Question: I have made a simple example with in C#.
This is the code for the AssemblyA.dll:
'''
using System;
using System.Runtime.CompilerServices;
[assembly:InternalsVisibleToAttribute("AssemblyB")]
internal class Claseinternal
{
internal void MetodoUno()
{
Console.WriteLine("MetodoUno");
}
private void MetodoDos()
{
Console.WriteLine("MetodoDos");
}
}
public class ClasePublica
{
private void MetodoTres()
{
Console.WriteLine("MetodoTres");
}
internal void MetodoCuatro()
{
Console.WriteLine("MetodoCuatro");
}
private void MetodoCinco()
{
Console.WriteLine("MetodoCinco");
}
}
'''
I compile it:
'''
csc /target:library AssemblyA.cs
'''
By other hand, this is the AssemblyB.dll:
'''
using System;
public class ClaseFriend
{
public void MetodoPrueba()
{
ClasePublica cp = new ClasePublica();
Claseinternal ci = new Claseinternal();
ci.MetodoUno();
ci.MetodoDos();
cp.MetodoTres();
cp.MetodoCuatro();
cp.MetodoCinco();
}
}
'''
Compiling:
'''
csc /target:library /reference:AssemblyA.dll AssemblyB.cs
'''
And it generates the following error:

What is wrong my code example in C#, or with the compiler parameters?
Thanks in advance!
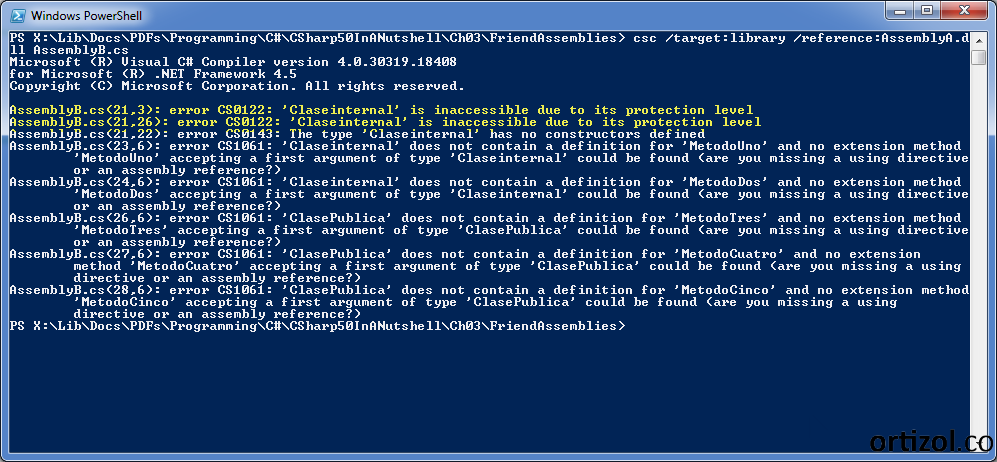
Answer: I think this is a difficulty when building with csc directly. From the <URL>:
> When you compile an assembly (assembly AssemblyB) that will access internal types or internal members of another assembly (assembly A), you must explicitly specify the name of the output file (.exe or .dll) by using the /out compiler option. This is required because the compiler has not yet generated the name for the assembly it is building at the time it is binding to external references. For more information, see /out (C#) and /out (Visual Basic).
You have not used the /out flag. I believe you need the command lines:
'''
csc /target:library /out:AssemblyA.dll AssemblyA.cs
csc /target:library /reference:AssemblyA.dll /out:AssemblyB.dll AssemblyB.cs
'''
It is easier if you use Visual Studio, which will handle this automatically.